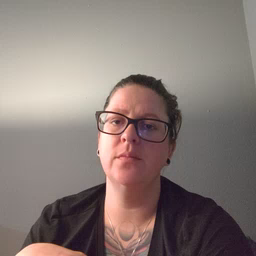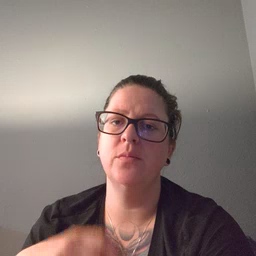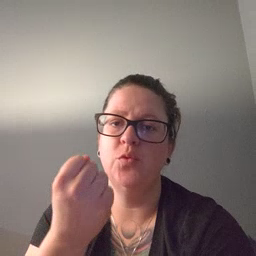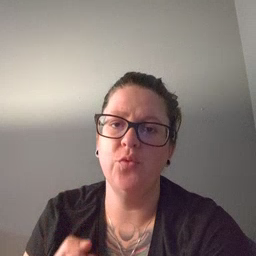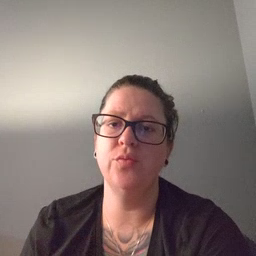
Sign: drawer